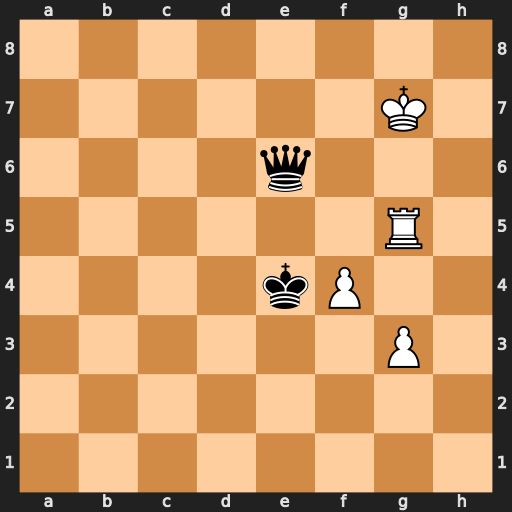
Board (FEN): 8/6K1/4q3/6R1/4kP2/6P1/8/8
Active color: w
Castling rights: -
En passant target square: -
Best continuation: Re5+ Qxe5+ fxe5